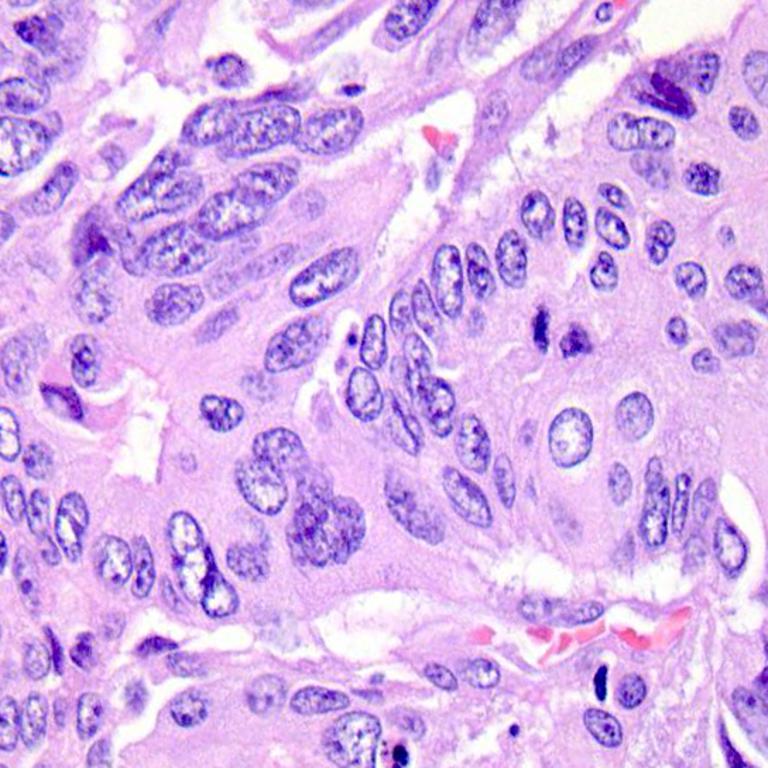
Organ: colon
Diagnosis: adenocarcinomas